Field crop: tomato
Growth stage: 2
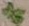
Species: solanum